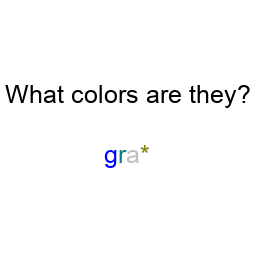
Color: blue, teal, silver, olive
Color name shown: gray
Background color: white
Question text color: black